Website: home-depot
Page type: account-selection
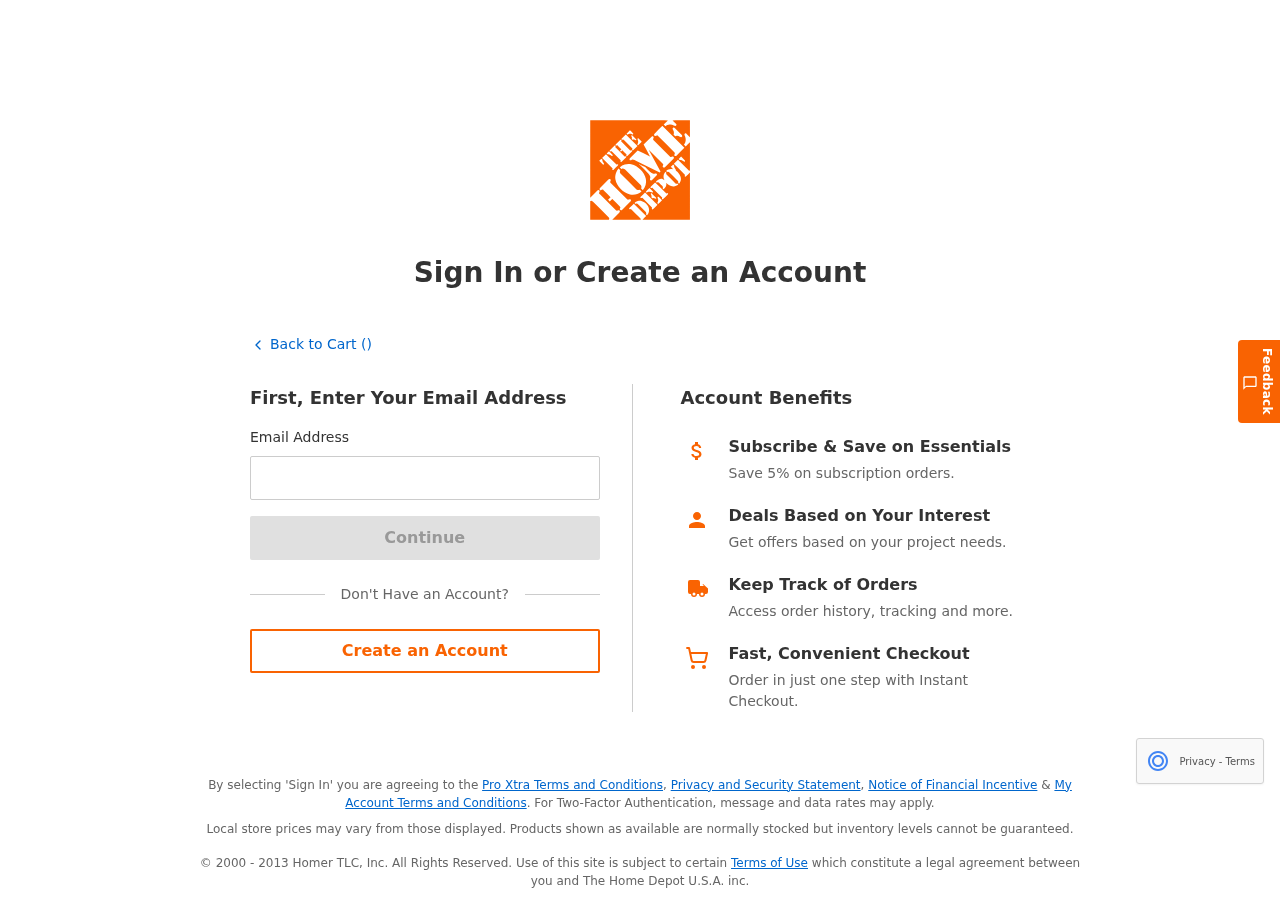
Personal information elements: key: PII_EMAIL
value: ekennedy@gmail.com